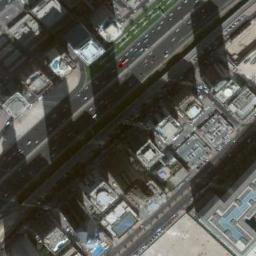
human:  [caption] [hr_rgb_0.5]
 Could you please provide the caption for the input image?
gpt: There are many small houses .

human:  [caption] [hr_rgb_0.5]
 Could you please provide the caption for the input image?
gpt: There are many buildings by the roadside on a commercial area .

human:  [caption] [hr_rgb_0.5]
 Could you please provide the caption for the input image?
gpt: A commercial area has lots of high-rise buildings arranged neatly while a road goes through the commercial area .

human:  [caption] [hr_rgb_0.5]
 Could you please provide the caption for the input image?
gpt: The commercial area is near the road with many cars .

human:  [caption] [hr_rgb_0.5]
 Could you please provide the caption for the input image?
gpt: In a commercial district there are several tall buildings of different shapes and several roads with many cars .